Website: apple
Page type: billing-address
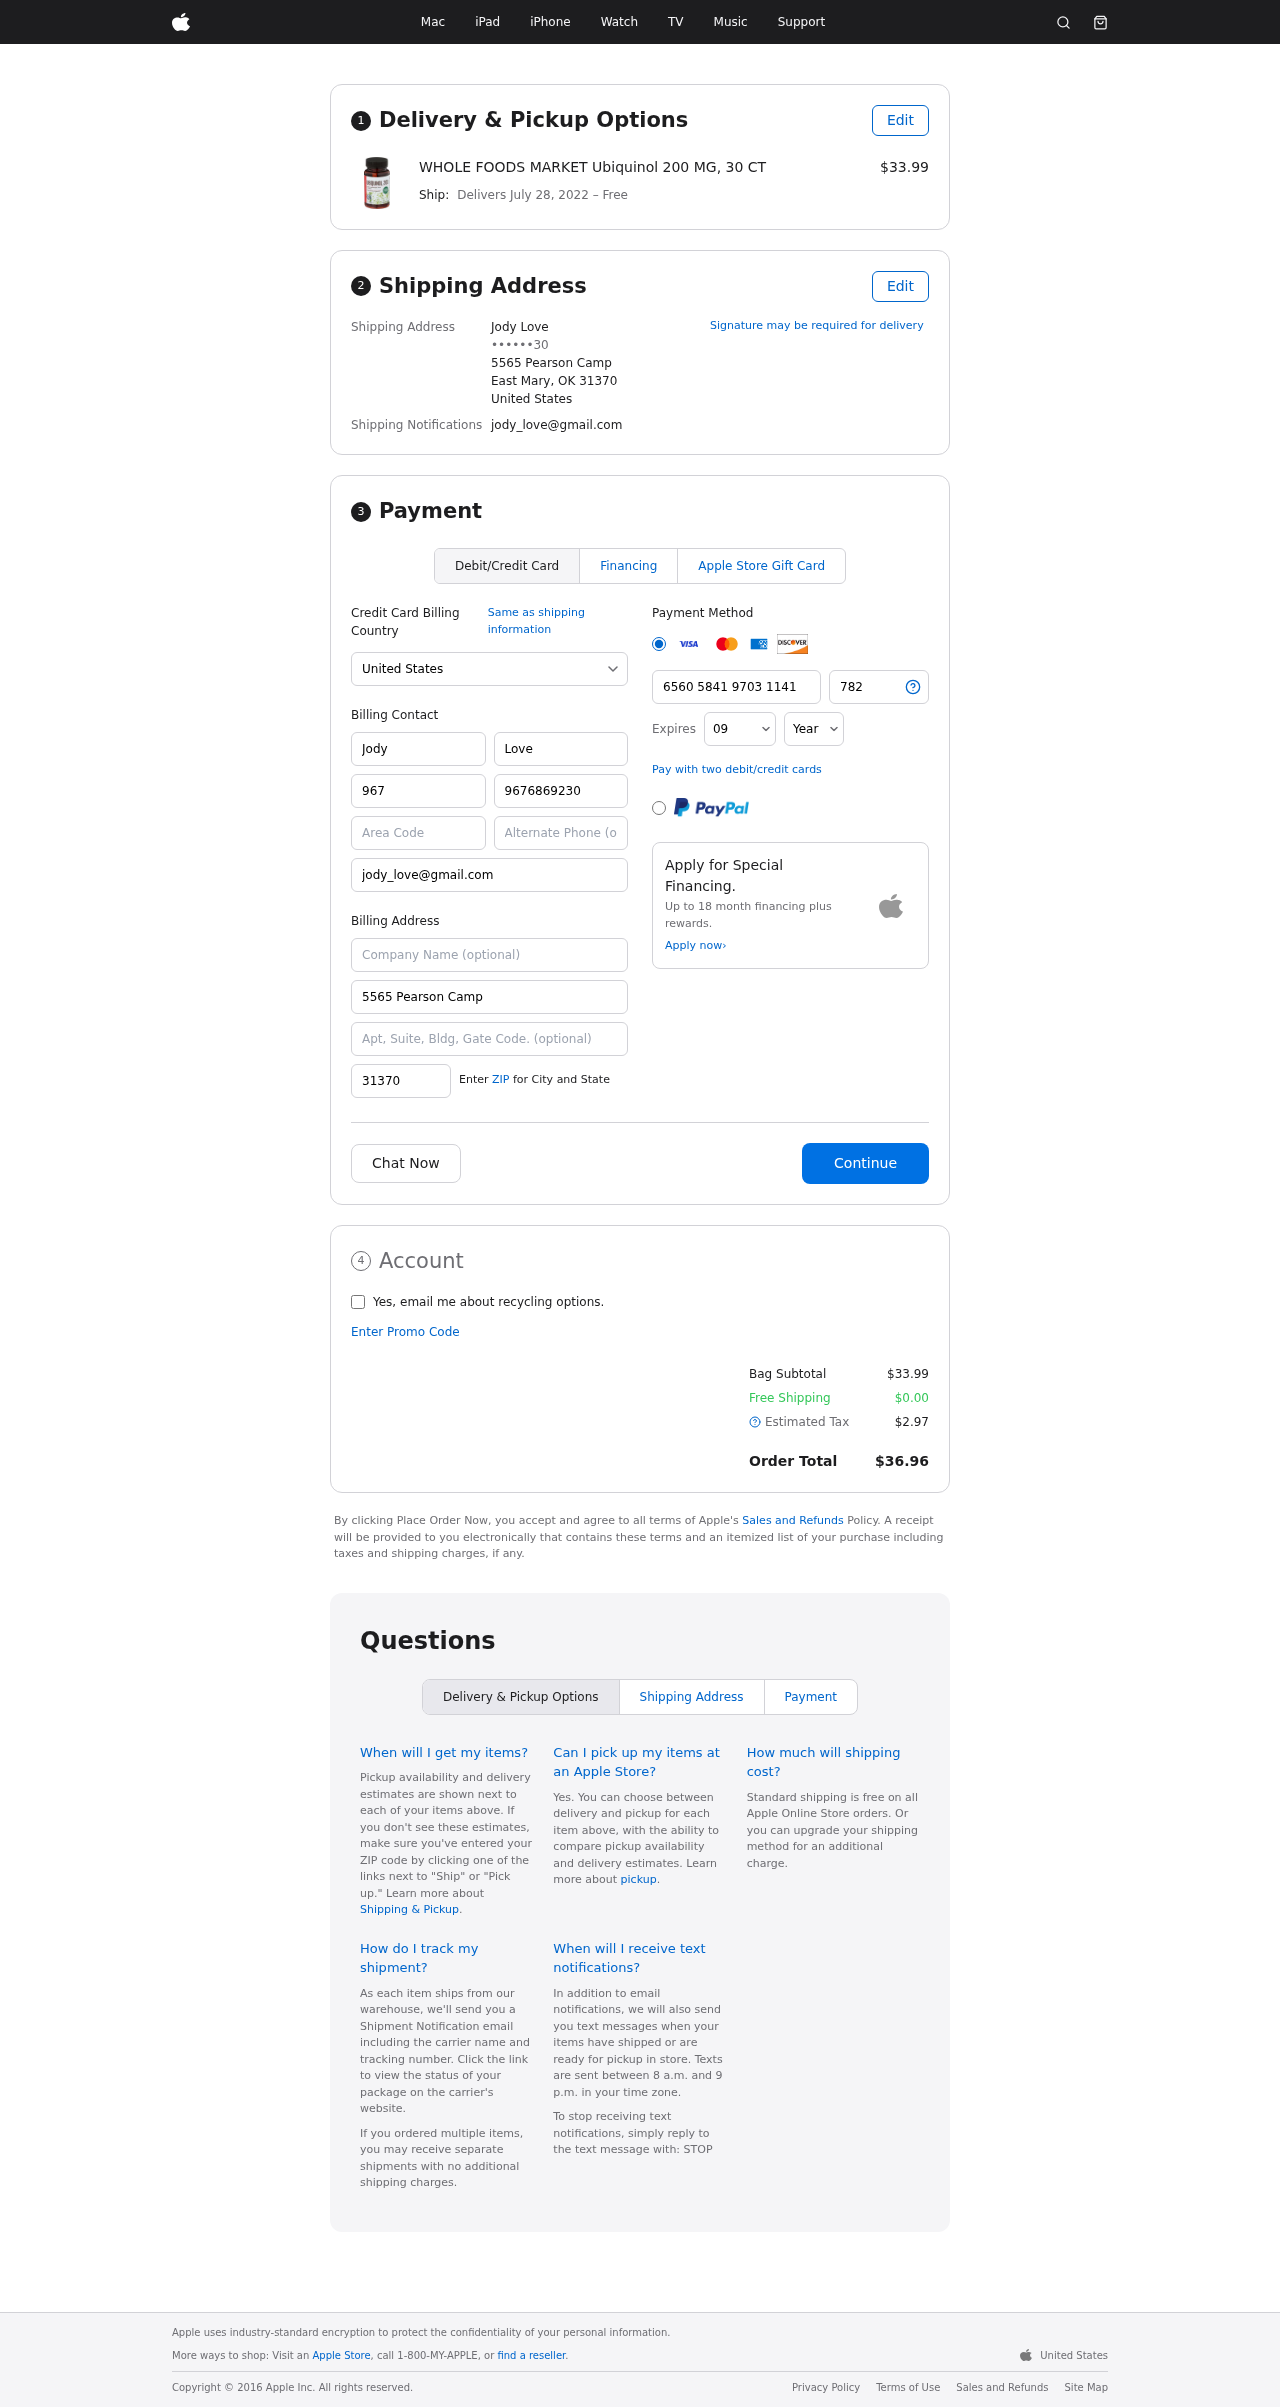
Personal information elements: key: PII_CARD_CVV
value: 782
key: PII_CARD_EXPIRY_MONTH
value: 09
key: PII_CARD_EXPIRY_YEAR
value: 28
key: PII_CARD_NUMBER
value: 6560 5841 9703 1141
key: PII_CITY_STATE_ZIP
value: East Mary, OK 31370
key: PII_COUNTRY
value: United States
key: PII_EMAIL
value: jody_love@gmail.com
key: PII_FULLNAME
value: Jody Love
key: PII_STREET
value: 5565 Pearson Camp
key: PII_PHONE_MASKED
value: ••••••30
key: PII_BILLING_FIRSTNAME
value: Jody
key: PII_BILLING_LASTNAME
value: Love
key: PII_BILLING_PHONE_AREA
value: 967
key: PII_BILLING_PHONE
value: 9676869230
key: PII_BILLING_EMAIL
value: jody_love@gmail.com
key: PII_BILLING_STREET
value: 5565 Pearson Camp
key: PII_BILLING_POSTCODE
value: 31370
Product elements: key: PRODUCT1_NAME
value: WHOLE FOODS MARKET Ubiquinol 200 MG, 30 CT
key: PRODUCT1_PRICE
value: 33.99
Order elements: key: ORDER_DELIVERY_DATE
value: July 28, 2022
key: ORDER_SUBTOTAL
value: $33.99
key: ORDER_SHIPPING_COST
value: $0.00
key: ORDER_TAX
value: $2.97
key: ORDER_TOTAL
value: $36.96